Aerial crown-view tile of a tropical tree (Barro Colorado Island, Panama), acquired 20240716:
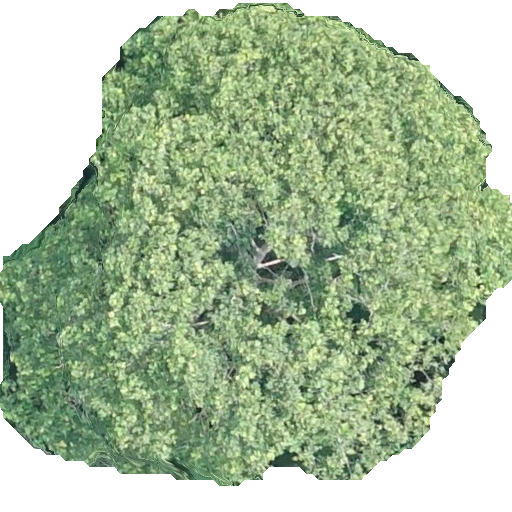
Species: Dipteryx oleifera
GBIF accepted scientific name: Dipteryx oleifera
Crown area: 290.783 m²